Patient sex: F
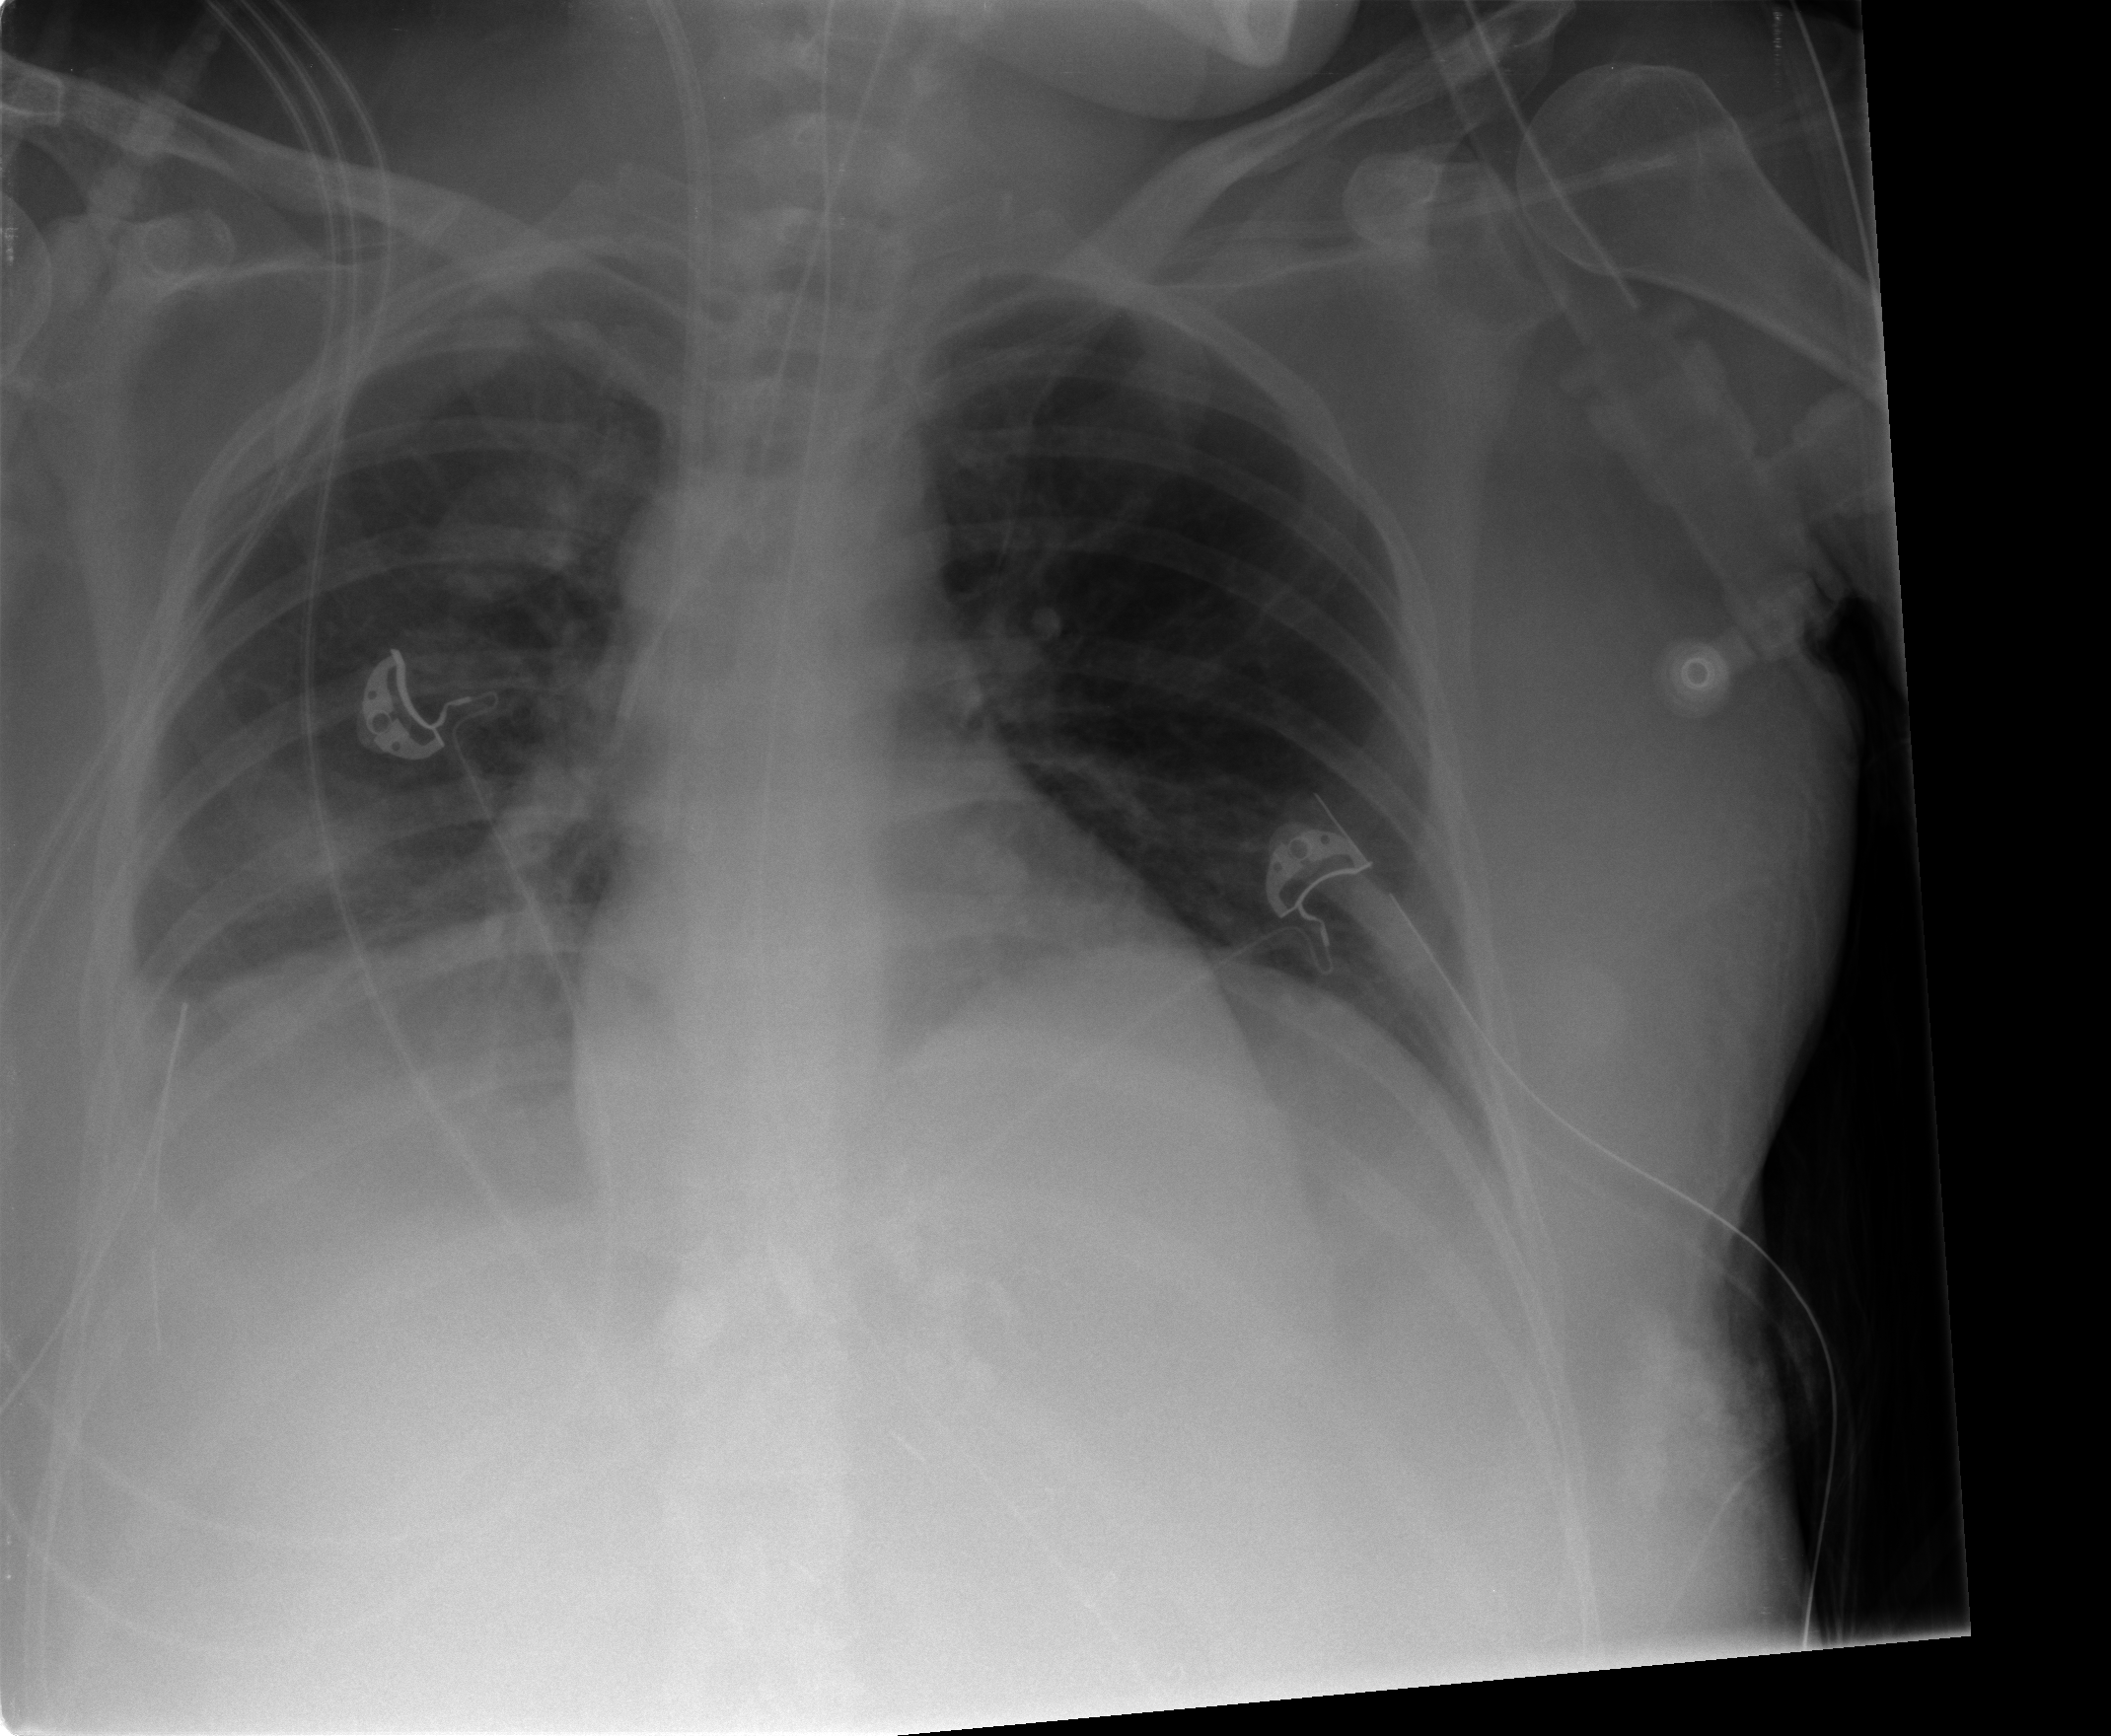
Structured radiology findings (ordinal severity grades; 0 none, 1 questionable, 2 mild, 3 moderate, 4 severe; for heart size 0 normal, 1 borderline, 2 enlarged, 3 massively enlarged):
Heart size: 2
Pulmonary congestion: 0
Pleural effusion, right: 2
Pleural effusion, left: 0
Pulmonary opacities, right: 0
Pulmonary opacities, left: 0
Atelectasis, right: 2
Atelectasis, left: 0